Interaction volume radius: 5 \u00c5
Interaction volume height: 10 \u00c5
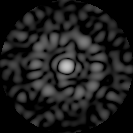
Disorder parameter: 0.8071